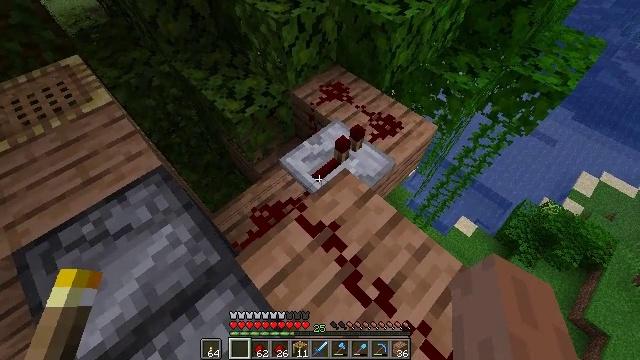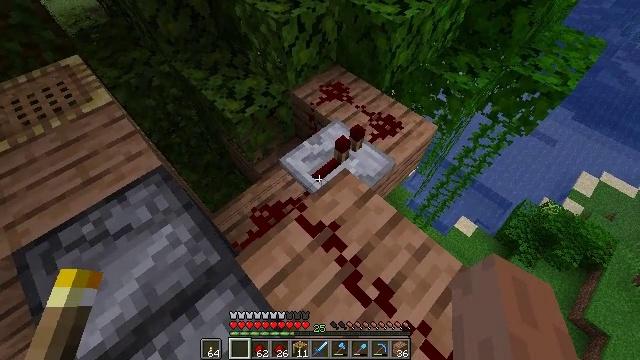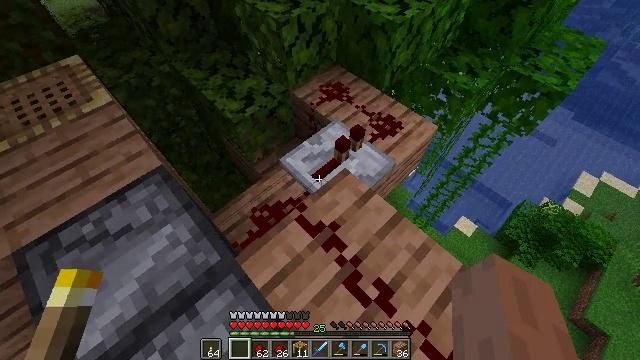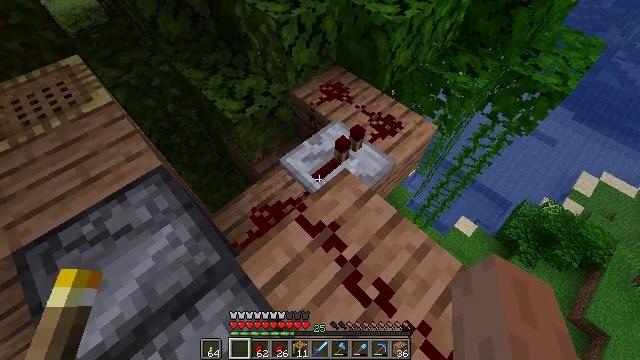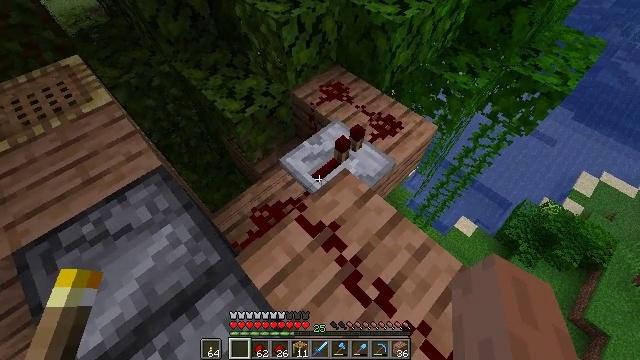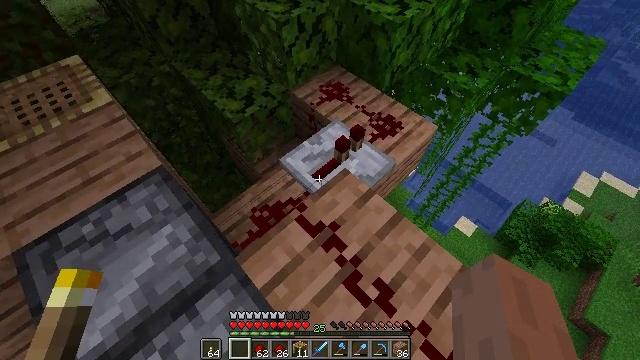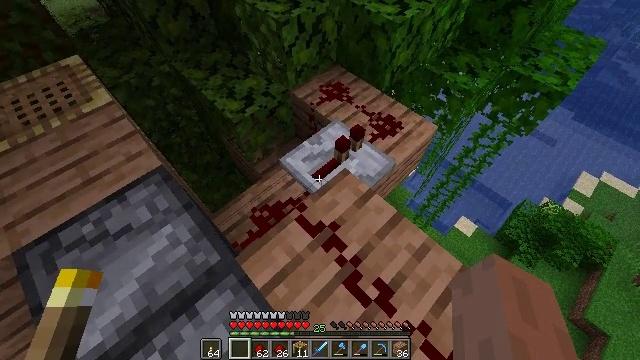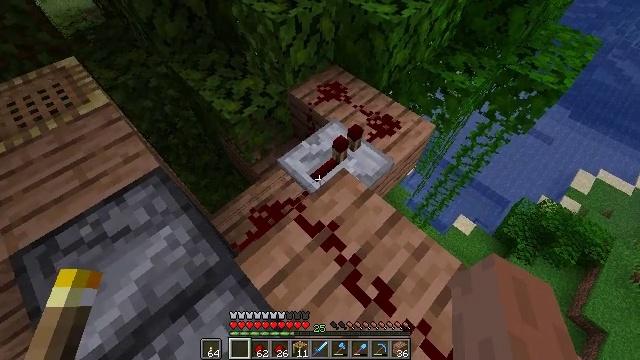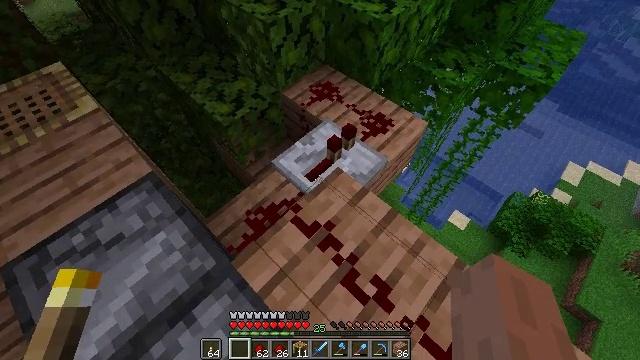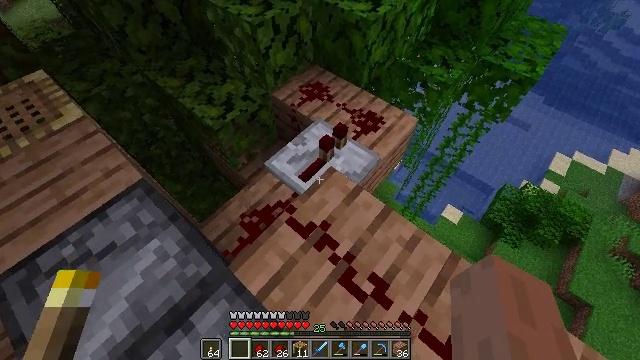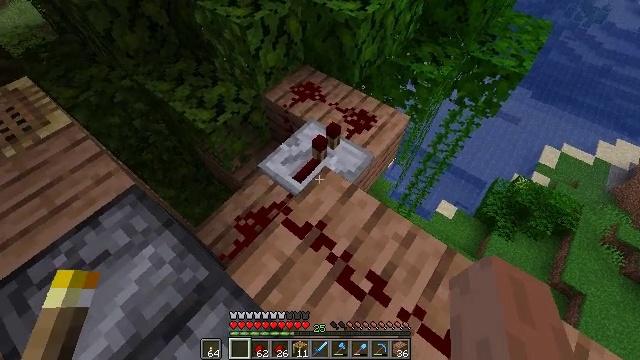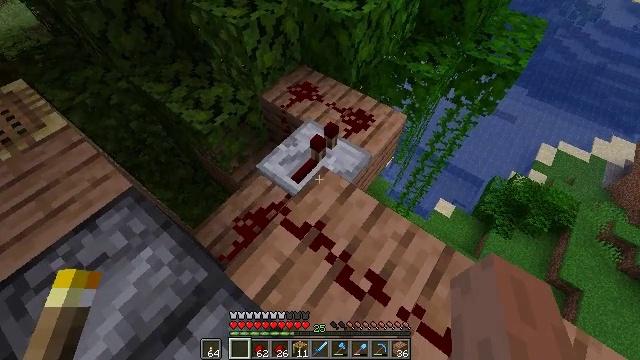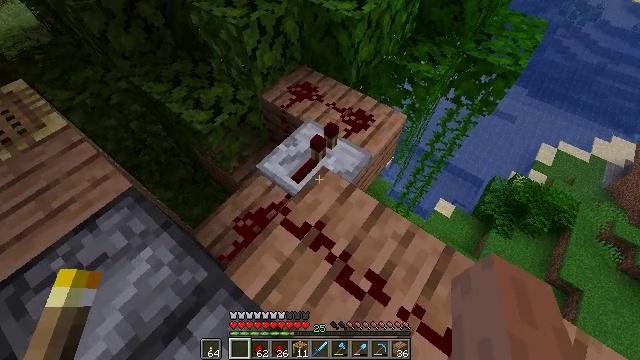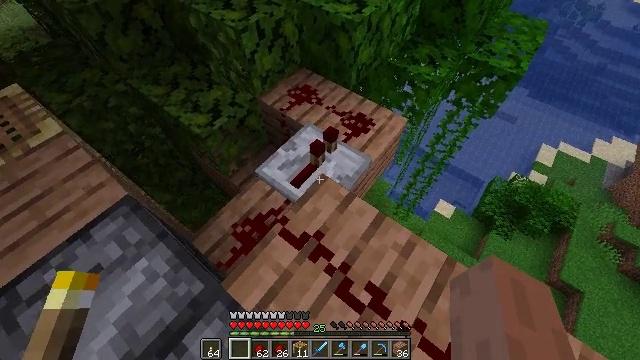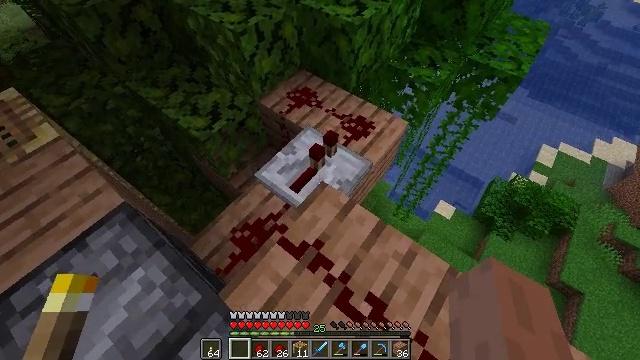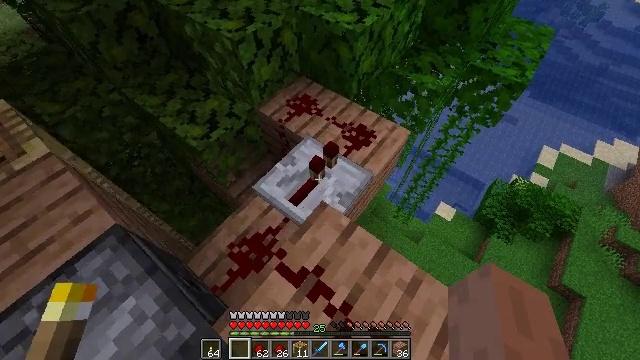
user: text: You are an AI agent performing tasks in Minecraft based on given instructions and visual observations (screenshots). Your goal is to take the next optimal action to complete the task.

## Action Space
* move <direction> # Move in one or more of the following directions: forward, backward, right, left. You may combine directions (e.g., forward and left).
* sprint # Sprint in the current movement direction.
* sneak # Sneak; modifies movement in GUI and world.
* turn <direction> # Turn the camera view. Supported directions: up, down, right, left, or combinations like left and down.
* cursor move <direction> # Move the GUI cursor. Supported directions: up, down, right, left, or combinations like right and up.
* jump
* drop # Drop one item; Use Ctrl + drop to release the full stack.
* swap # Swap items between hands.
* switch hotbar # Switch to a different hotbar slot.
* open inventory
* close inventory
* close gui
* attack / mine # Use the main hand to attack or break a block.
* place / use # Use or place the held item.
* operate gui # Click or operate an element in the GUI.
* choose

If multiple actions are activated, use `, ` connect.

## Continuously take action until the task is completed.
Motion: motion action
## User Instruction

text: Harvest bamboo from the farm.
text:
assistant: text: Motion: no_op
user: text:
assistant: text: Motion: no_op
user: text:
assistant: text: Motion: no_op
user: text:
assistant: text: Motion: no_op
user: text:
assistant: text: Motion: no_op
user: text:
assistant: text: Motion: no_op
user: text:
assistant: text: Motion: no_op
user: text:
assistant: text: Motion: turn right
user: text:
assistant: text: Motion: turn right
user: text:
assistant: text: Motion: turn right
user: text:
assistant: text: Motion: no_op
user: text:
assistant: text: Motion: no_op
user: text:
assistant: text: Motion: move forward
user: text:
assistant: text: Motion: move forward
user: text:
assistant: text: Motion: move forward and move left
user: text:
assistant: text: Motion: move forward and move left
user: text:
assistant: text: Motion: move forward and move left, turn right
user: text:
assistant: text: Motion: move left, turn right
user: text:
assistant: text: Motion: turn right
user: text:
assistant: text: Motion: turn right
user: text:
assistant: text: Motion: no_op
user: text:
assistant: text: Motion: turn right
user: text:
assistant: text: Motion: turn right
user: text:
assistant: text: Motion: turn right
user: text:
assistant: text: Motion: turn right
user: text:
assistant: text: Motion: no_op
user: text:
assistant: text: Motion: no_op
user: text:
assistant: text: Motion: no_op
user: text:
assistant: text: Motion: no_op
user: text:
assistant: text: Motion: turn right